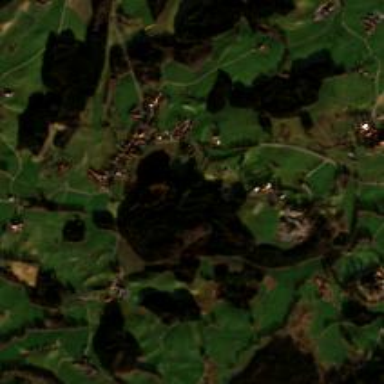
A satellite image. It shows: Village.